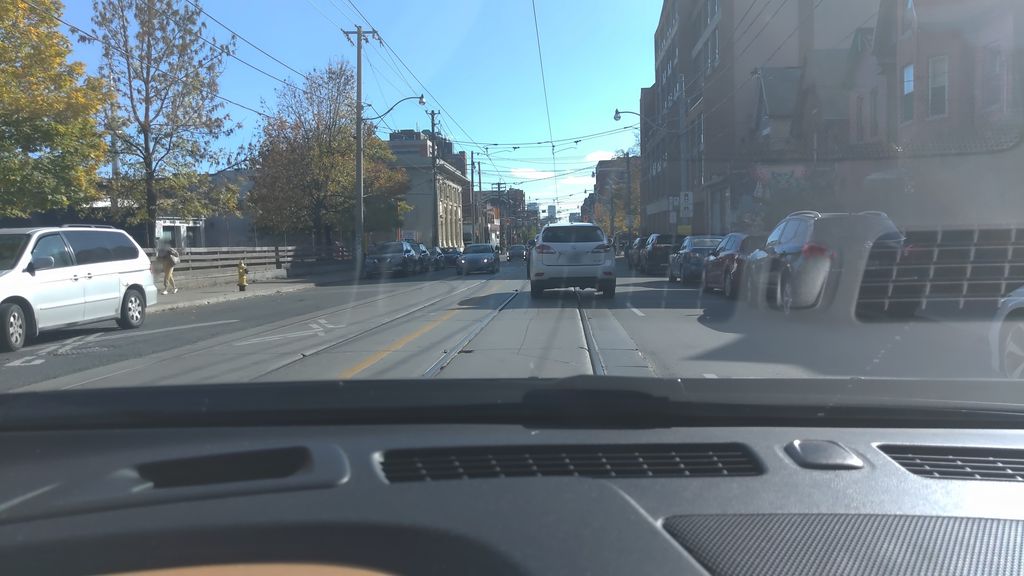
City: toronto